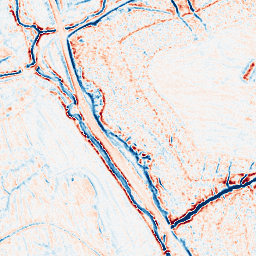
Category: edge_preserving
Decomposition family: bilateral
Decomposition parameters: d: 9
sigma_color: 150
sigma_space: 150
Upsampling method: regularized
Upsampling parameters: scale: 2
lambda_reg: 0.001
Upsampling scale: 2